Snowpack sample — Rabbit Ears Pass, Jackson County, Colorado, USA (12/17/25, 1:08 PM MST)
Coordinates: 40.387, -106.625
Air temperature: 34 °F
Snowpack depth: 46 cm
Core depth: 30 cm
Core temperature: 24.8 °F
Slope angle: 6°, slope face: 165°
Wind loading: medium
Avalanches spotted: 0
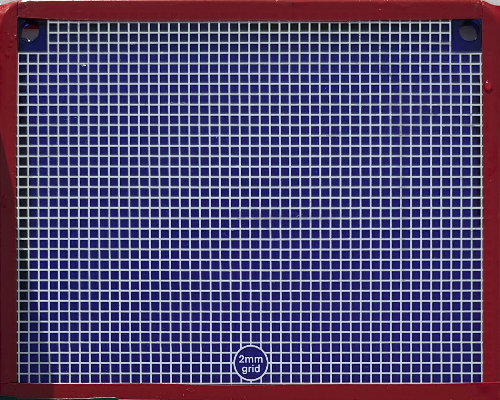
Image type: profile
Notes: No avalanches spotted nearby, although collected in a meadowy area with minimal risk on this face of the pass.